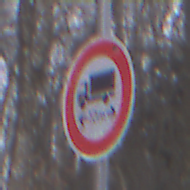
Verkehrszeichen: TatsaechlicheLaenge
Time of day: Midday
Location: Outdoor (Nature)
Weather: Overcast
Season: Autumn
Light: Natural